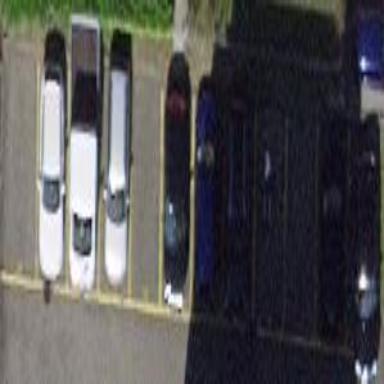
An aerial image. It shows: Parking area with asphalt surface.